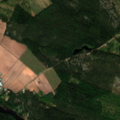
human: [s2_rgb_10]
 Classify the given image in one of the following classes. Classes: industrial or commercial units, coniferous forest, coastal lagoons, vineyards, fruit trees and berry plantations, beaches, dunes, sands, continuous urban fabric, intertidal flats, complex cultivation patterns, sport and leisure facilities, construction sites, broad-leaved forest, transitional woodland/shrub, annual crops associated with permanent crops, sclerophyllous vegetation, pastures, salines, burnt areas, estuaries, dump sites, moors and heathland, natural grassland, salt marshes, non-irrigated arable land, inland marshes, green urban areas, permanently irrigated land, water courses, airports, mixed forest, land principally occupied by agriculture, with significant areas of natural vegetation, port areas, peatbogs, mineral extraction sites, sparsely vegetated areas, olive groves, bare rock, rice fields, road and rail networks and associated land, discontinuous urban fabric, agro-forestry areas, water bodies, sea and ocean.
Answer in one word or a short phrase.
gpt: non-irrigated arable land, coniferous forest